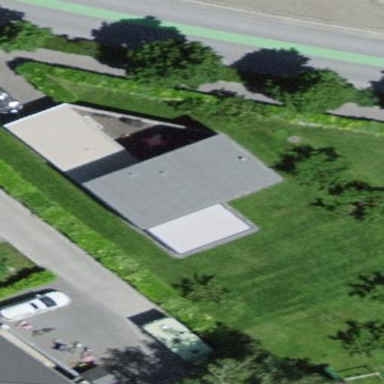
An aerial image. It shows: Detached building with flat roof.